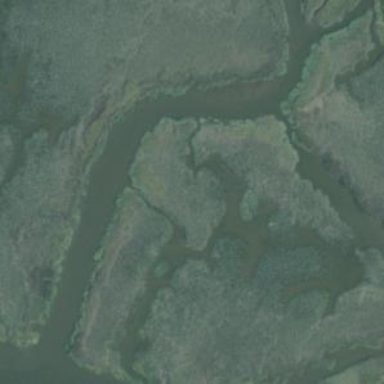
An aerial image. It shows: Wetland area.